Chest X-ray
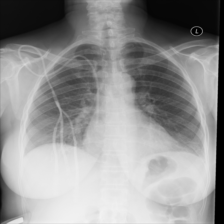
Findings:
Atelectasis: negative
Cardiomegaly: negative
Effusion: negative
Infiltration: negative
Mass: negative
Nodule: negative
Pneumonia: negative
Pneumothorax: negative
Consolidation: negative
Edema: negative
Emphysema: negative
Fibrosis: negative
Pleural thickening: negative
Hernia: negative